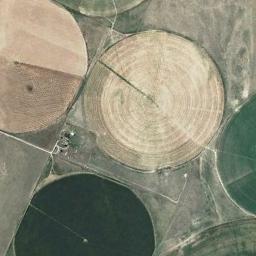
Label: circular_farmland